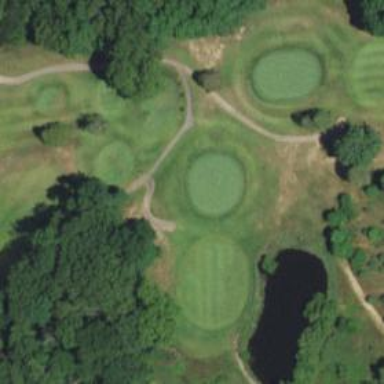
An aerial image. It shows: Well-maintained golf cart path.